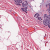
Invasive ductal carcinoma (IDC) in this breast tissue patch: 1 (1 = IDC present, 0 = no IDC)